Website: macys
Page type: billing-address
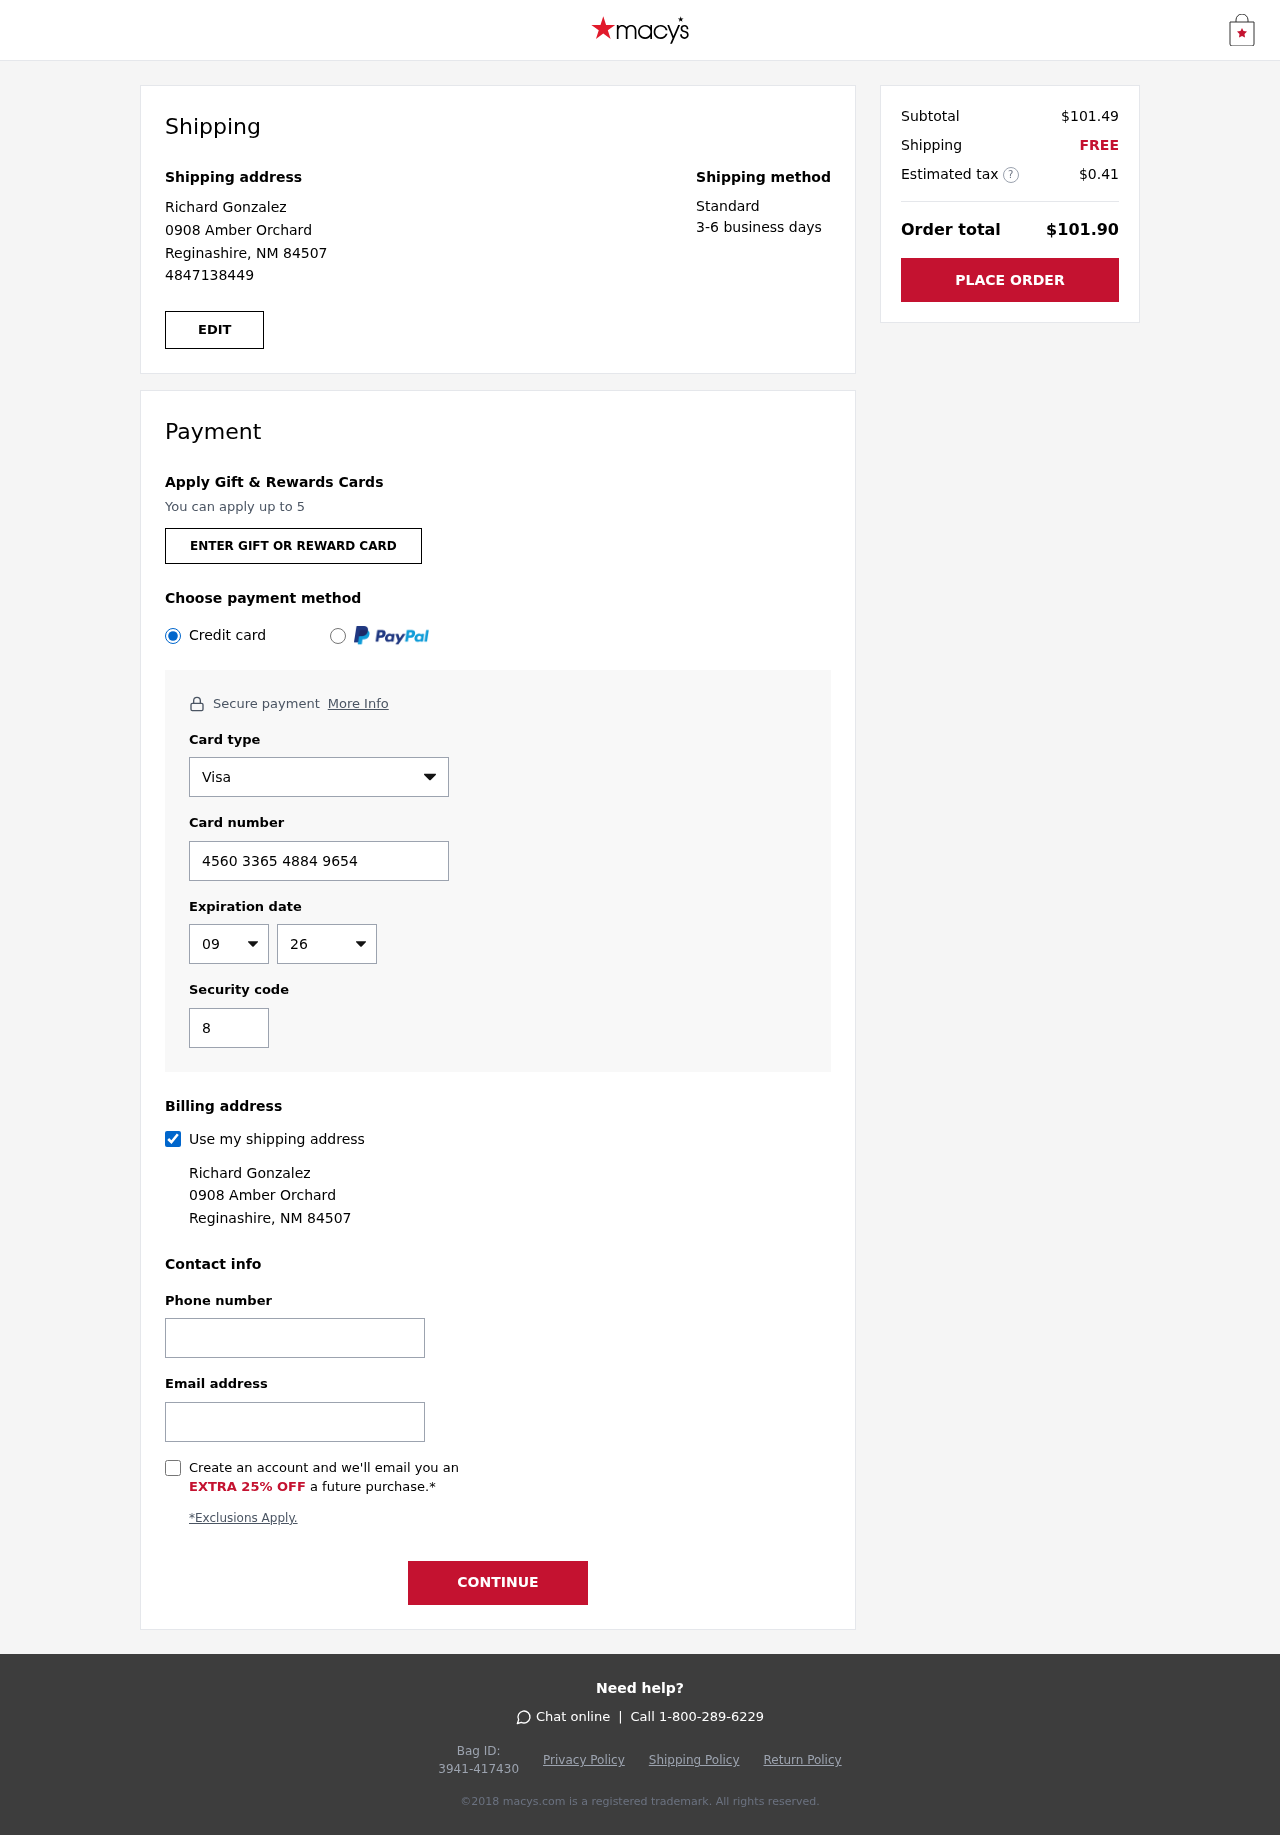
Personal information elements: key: PII_CARD_CVV
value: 816
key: PII_CARD_EXPIRY_MONTH
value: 09
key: PII_CARD_EXPIRY_YEAR
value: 26
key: PII_CARD_NUMBER
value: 4560 3365 4884 9654
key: PII_CARD_TYPE
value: Visa
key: PII_EMAIL
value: richardgonzalez@yahoo.com
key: PII_FULLNAME
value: Richard Gonzalez
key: PII_PHONE
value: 4847138449
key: PII_STREET
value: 0908 Amber Orchard
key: PII_CITY_STATE_ZIP
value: Reginashire, NM 84507
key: PII_FIRSTNAME
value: Richard
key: PII_LASTNAME
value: Gonzalez
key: PII_FULLNAME2
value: Richard Gonzalez
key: PII_FULLNAME3
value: Richard Gonzalez
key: PII_FIRSTNAME2
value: Richard
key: PII_FIRSTNAME3
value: Richard
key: PII_LASTNAME2
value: Gonzalez
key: PII_LASTNAME3
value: Gonzalez
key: PII_FIRSTNAME_DERIVED
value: Richard
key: PII_LASTNAME_DERIVED
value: Gonzalez
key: PII_FULLNAME_DERIVED
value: Richard Gonzalez
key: PII_NAME_FULL_DERIVED
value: Richard Gonzalez
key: PII_STREET2
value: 0908 Amber Orchard
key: PII_PHONE2
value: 4847138449
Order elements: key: ORDER_SUBTOTAL
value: $101.49
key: ORDER_SHIPPING_COST
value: FREE
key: ORDER_TAX
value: $0.41
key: ORDER_TOTAL
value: $101.90